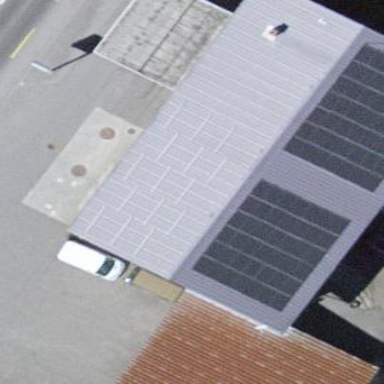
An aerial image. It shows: Building that houses car repair shop.